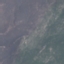
Label: HerbaceousVegetation